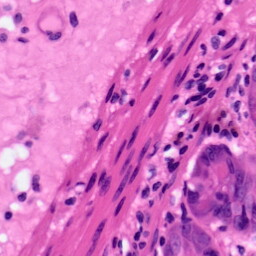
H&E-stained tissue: Pancreatic